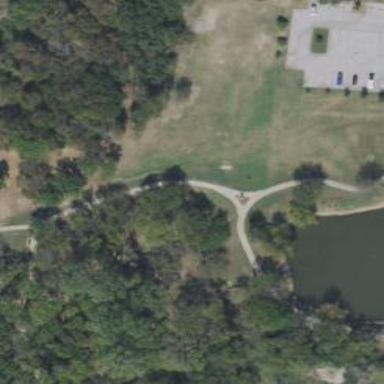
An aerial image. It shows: Disc golf hole as part of disc golf sport activity.